Field crop: maize
Growth stage: 2
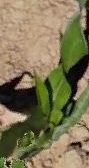
Species: maize